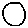
Label: circle